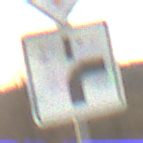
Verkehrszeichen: VerlaufVorfahrtsstrasse8
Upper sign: Vorfahrtsstrasse
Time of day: SunriseSunset
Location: Outdoor (Nature)
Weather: PartlyCloudy
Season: NotSpecified
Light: Natural